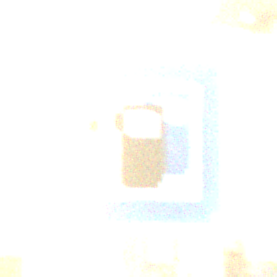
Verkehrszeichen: LadestationFuerElektrofahrzeuge
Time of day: SunriseSunset
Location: Outdoor (Urban)
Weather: PartlyCloudy
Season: NotSpecified
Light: Natural